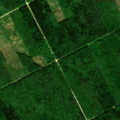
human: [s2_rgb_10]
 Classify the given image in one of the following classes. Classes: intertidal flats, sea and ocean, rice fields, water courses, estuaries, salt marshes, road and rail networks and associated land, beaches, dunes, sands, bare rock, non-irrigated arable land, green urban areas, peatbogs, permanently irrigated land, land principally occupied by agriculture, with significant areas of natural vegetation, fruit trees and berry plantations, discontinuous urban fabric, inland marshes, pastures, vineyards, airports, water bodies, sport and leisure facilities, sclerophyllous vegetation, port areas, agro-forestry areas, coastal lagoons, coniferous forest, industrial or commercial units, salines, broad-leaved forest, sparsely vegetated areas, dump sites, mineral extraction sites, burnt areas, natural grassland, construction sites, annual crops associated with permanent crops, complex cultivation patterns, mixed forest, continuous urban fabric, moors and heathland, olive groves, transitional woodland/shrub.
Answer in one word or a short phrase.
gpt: broad-leaved forest, mixed forest, transitional woodland/shrub